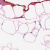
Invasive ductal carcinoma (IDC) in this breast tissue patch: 0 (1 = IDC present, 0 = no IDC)